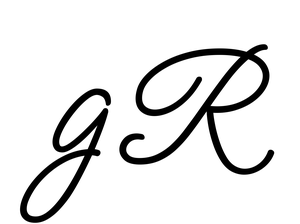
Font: MeowScript-Regular